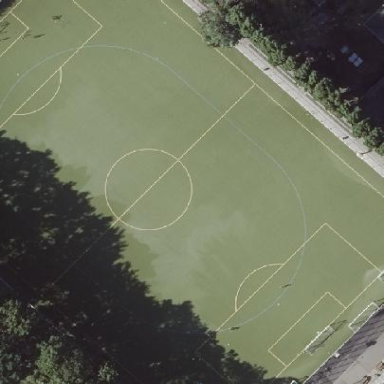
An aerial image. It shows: Tartan soccer pitch for leisure land.